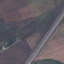
Land use / land cover: Highway